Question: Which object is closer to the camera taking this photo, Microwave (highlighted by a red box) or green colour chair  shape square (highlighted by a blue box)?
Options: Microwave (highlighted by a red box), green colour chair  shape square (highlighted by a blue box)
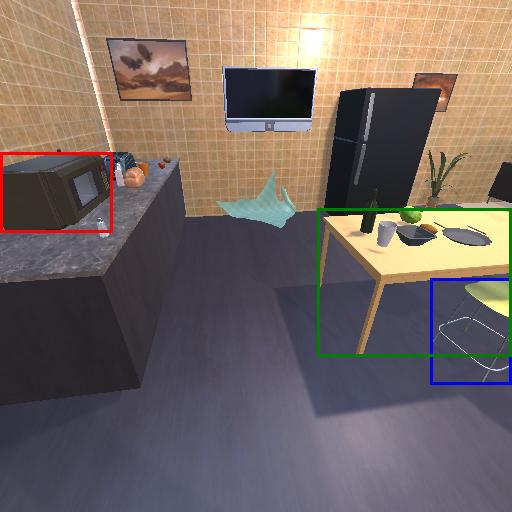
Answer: Microwave (highlighted by a red box)